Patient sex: M
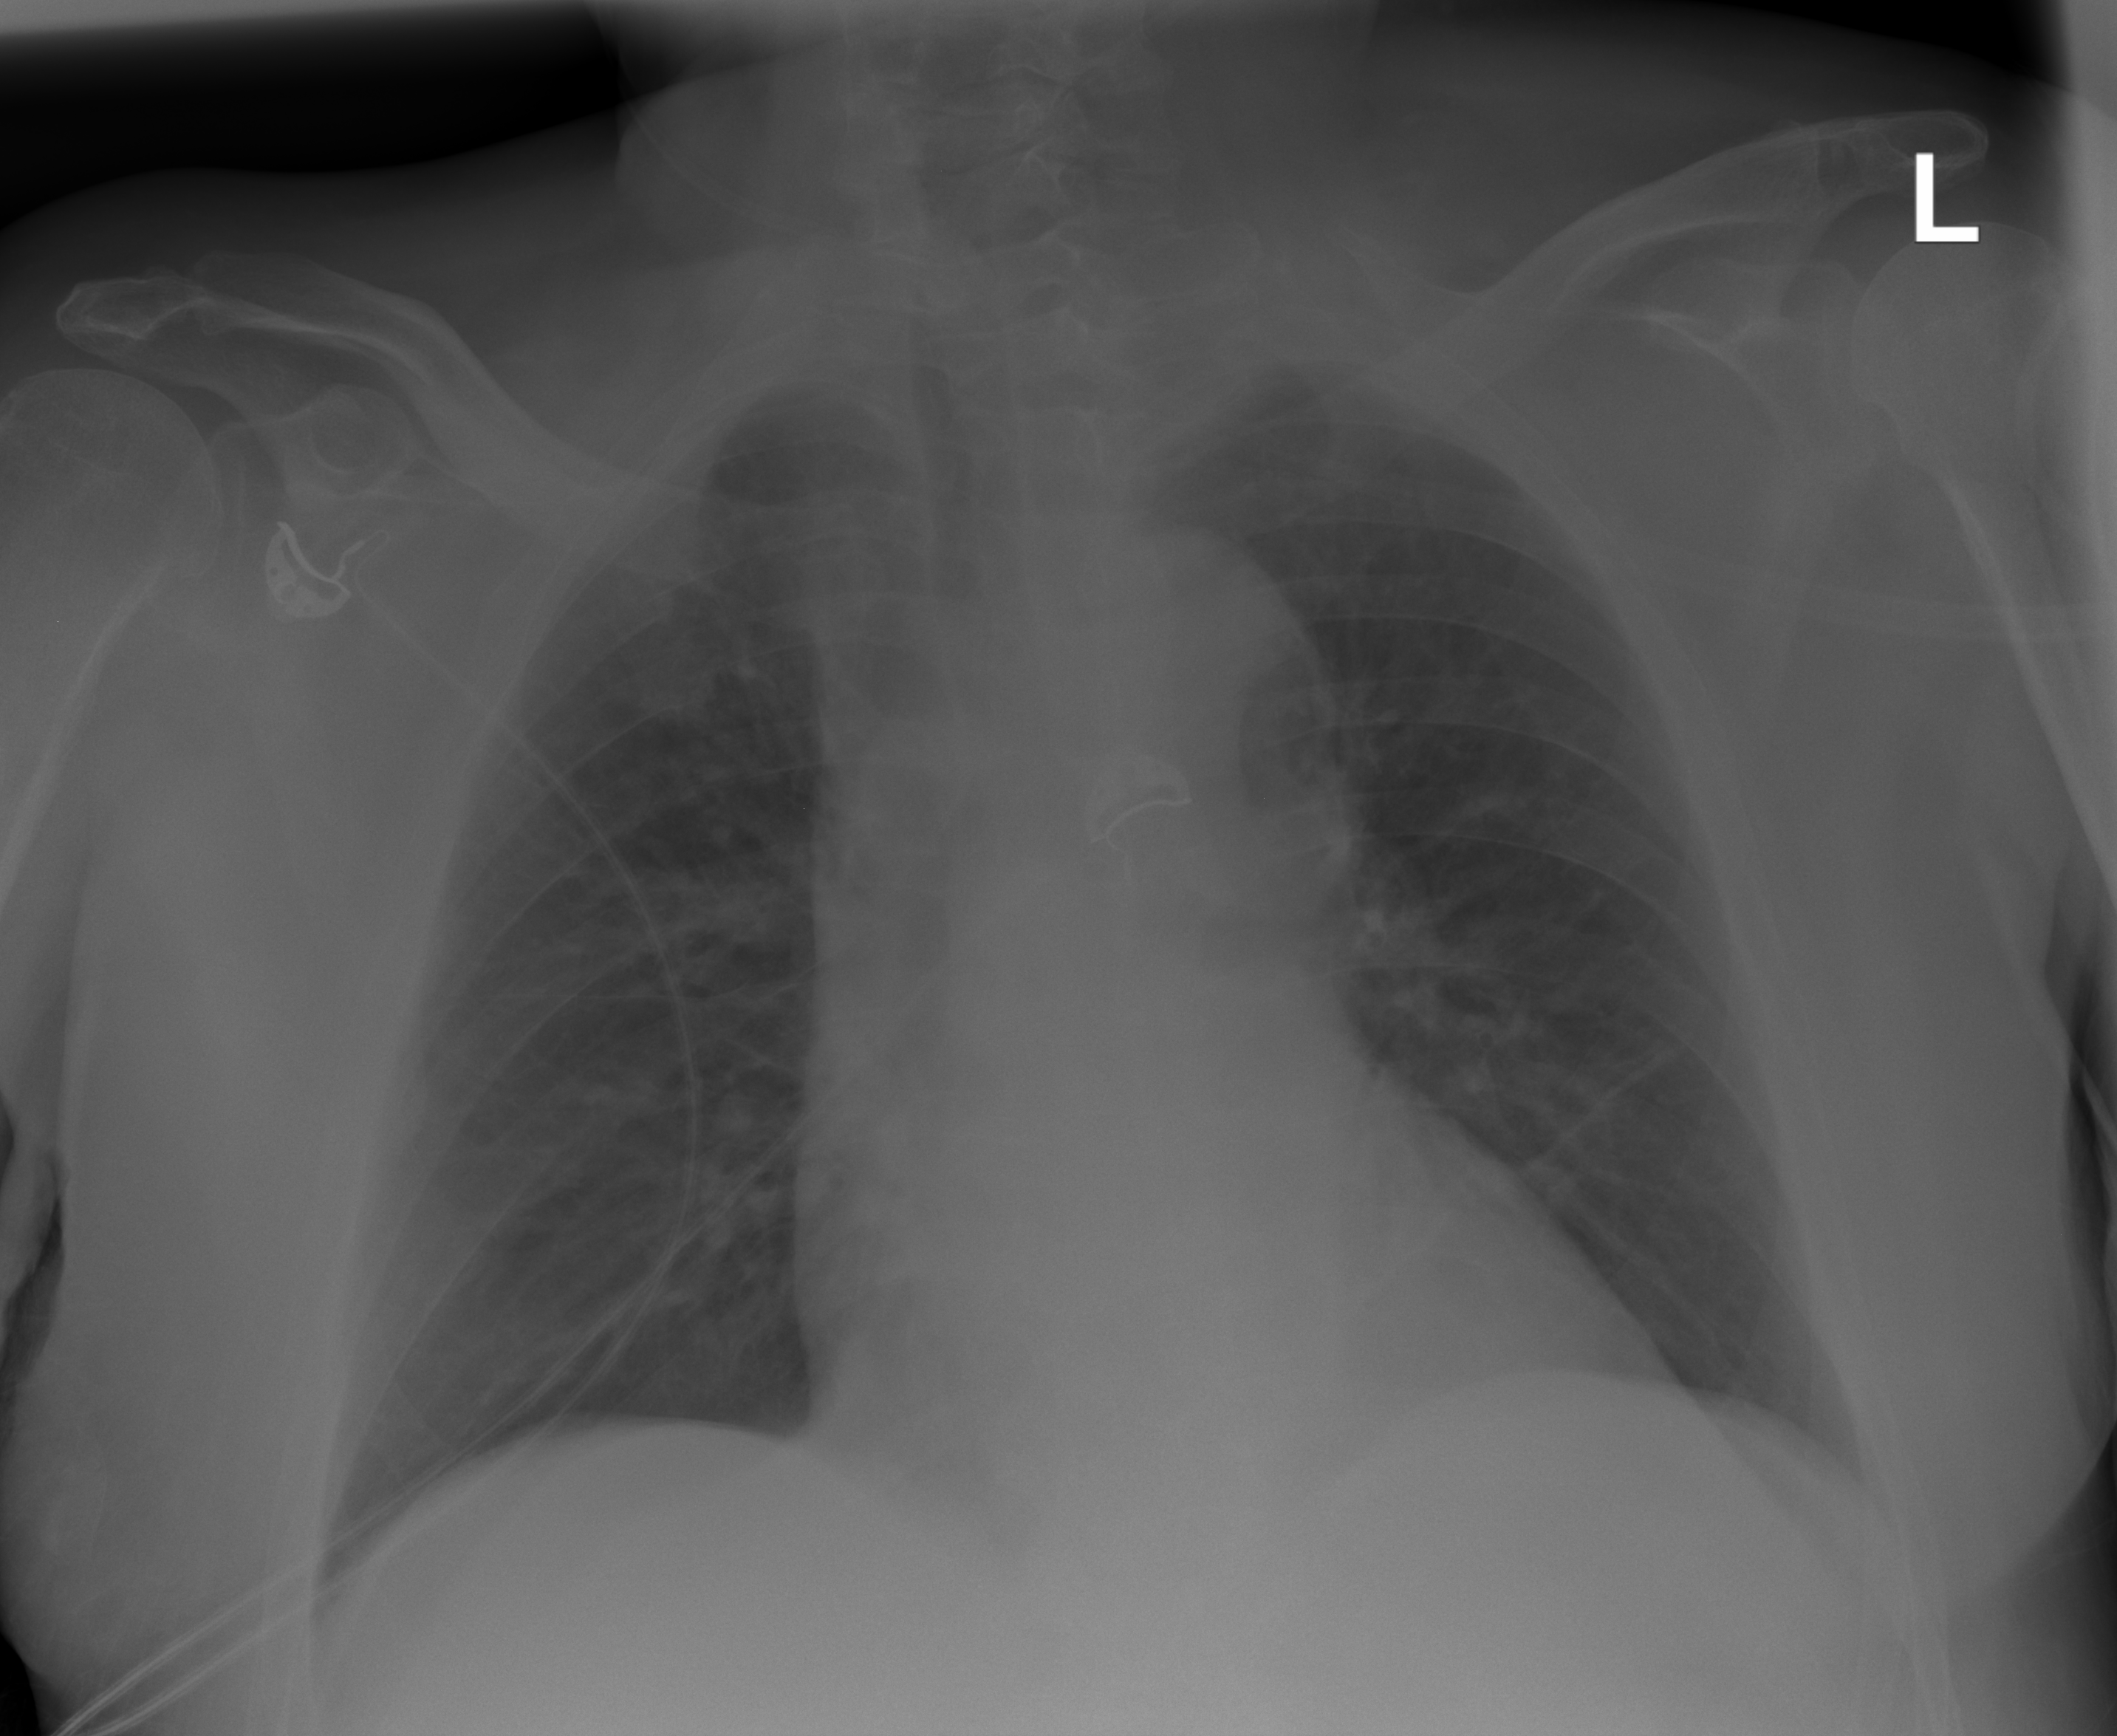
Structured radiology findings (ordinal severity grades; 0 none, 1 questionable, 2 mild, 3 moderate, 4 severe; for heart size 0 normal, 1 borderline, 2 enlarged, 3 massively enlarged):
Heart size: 0
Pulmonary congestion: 0
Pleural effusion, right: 0
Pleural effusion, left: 0
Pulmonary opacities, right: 0
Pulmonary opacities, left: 0
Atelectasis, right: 2
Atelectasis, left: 0